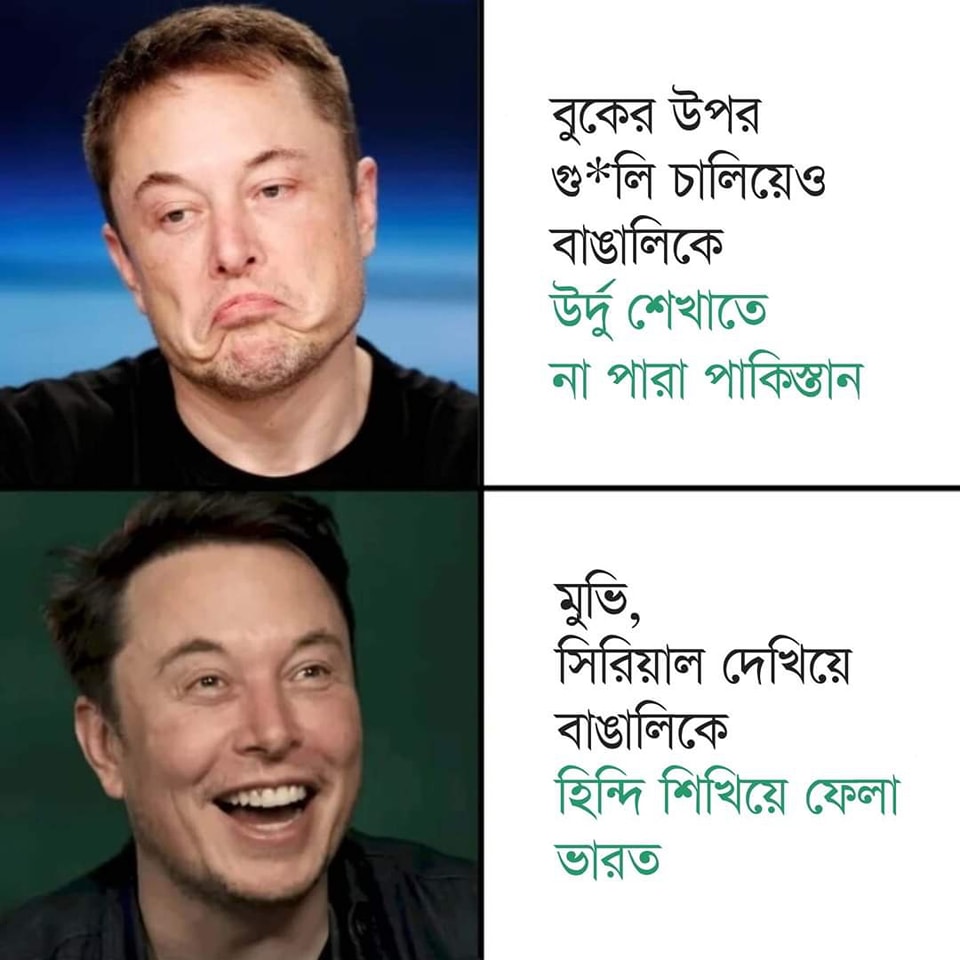
Text: বুকের উপর গুলি চালিয়েও বাঙালিকে উর্দু শেখাতে না পারা পাকিস্তান, মুভি সিরিয়াল দেখিয়ে বাঙালিকে হিন্দি শিখিয়ে ফেলা ভারত
Label: Hate
Hate category: Political
Targeted group: Organization